Question: Now I want to set the tab widget like this style:

how should I do? All I know the possibility is to modify the Android source code, Any better ideas? Thanks a lot!
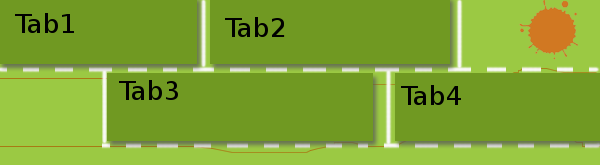
Answer: I use Fragment to perform the trick: Please see the <URL>. So you should add for example 4 buttons in what ever layout and show 4 different Fragment by click one of them, below is the sample to show one Fragment:
'''
FragmentTransaction ft = getFragmentManager().beginTransaction();
Fragment prev = getFragmentManager().findFragmentByTag(TAG_APP_DIALOG);
if (prev != null) {
ft.remove(prev);
}
// Create and show the dialog fragment.
DialogFragment newFragment = AppDialogFragment.newInstance(folderName, this, appInfos);
newFragment.setRetainInstance(false);
ft.add(mRootLayout.getId(), newFragment, TAG_APP_DIALOG);
ft.commit();
'''